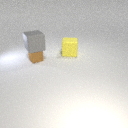
large yellow rubber cube behind small brown metal cube